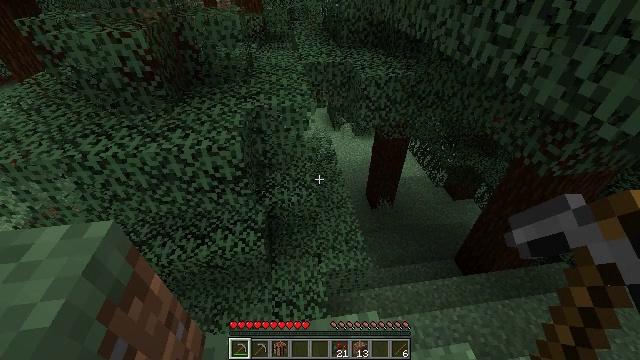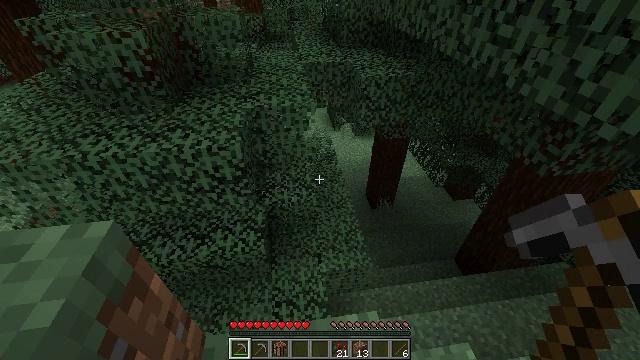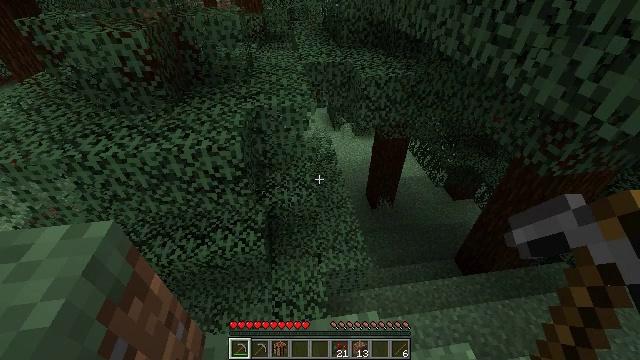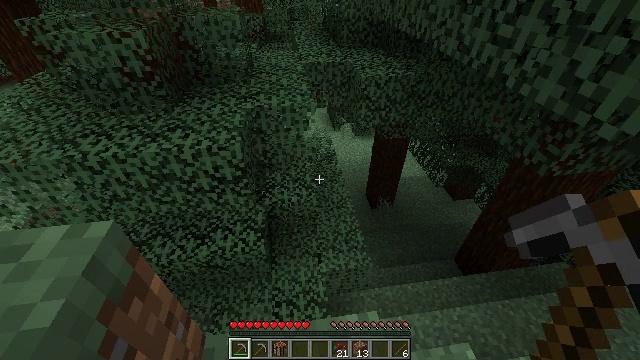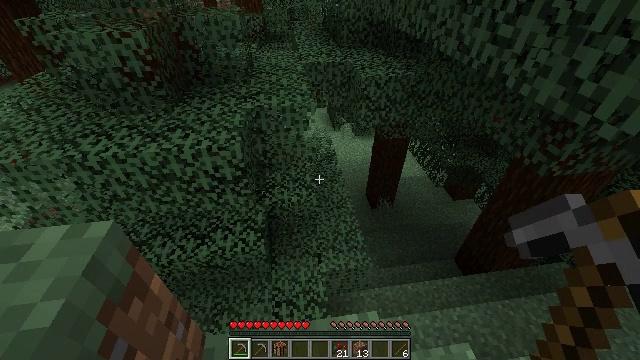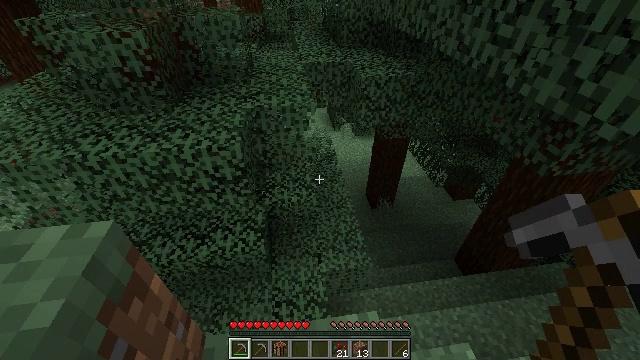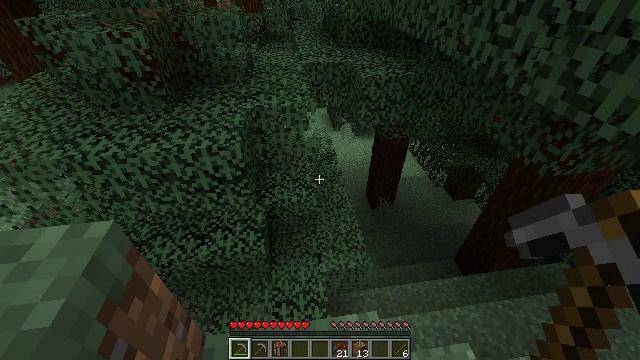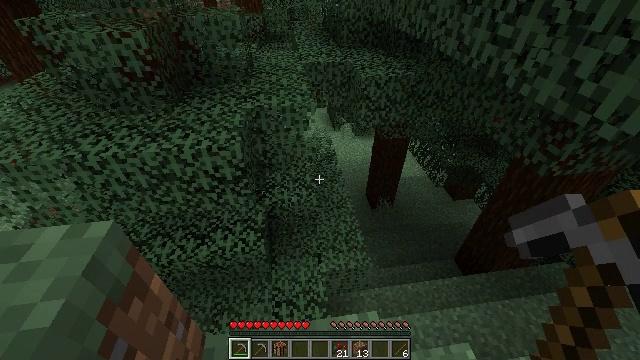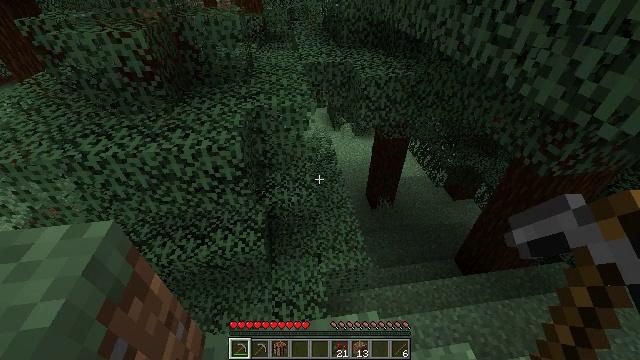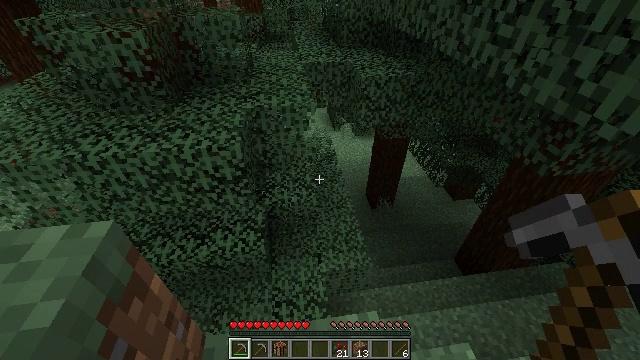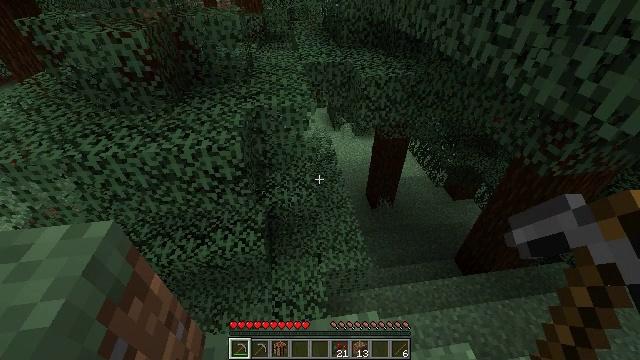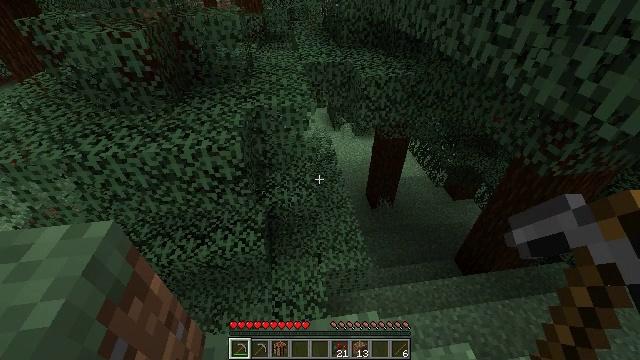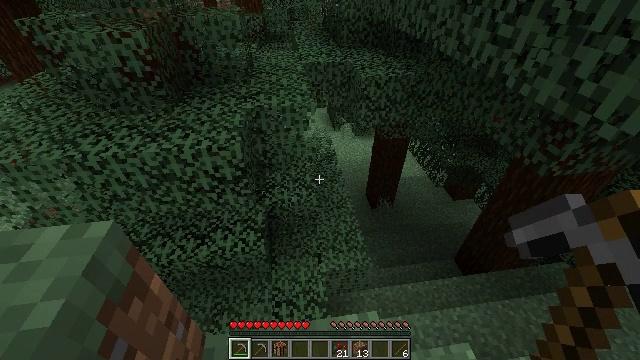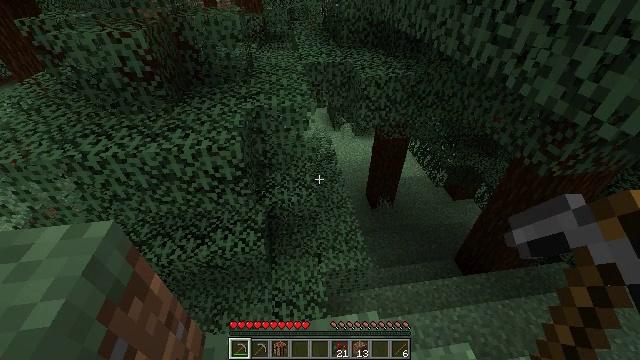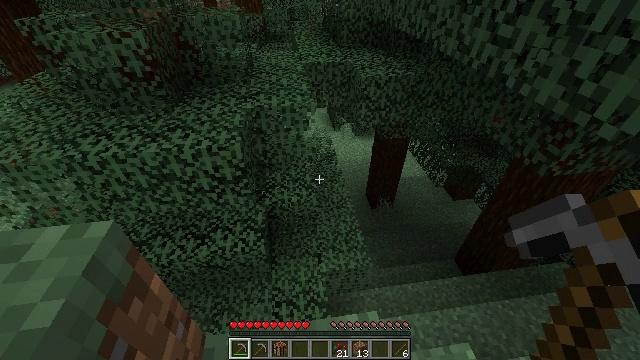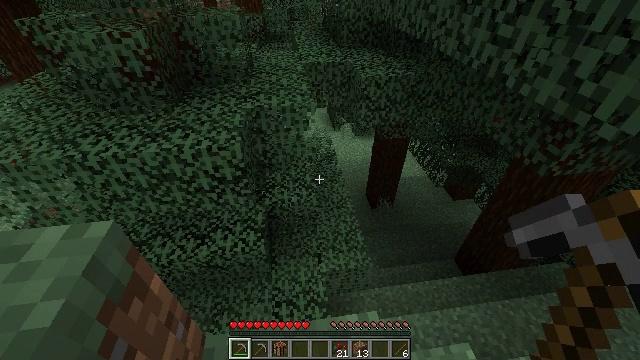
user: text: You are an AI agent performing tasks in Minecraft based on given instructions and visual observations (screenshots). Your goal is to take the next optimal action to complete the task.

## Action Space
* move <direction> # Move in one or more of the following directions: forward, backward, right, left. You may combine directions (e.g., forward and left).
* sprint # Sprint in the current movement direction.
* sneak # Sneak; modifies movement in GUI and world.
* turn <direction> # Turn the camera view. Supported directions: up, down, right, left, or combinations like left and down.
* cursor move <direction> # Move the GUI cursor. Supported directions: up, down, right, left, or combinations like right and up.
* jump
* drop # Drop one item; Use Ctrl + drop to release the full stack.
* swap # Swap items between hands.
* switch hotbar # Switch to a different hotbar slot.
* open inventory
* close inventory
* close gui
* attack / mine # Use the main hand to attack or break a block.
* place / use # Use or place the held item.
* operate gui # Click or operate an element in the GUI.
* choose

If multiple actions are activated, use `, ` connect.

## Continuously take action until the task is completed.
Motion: motion action
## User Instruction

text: Gather materials from the sweet berry bush.
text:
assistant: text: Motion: no_op
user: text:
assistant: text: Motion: no_op
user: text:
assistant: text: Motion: no_op
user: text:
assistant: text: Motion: no_op
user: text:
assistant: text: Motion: no_op
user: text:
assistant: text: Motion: no_op
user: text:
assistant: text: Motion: no_op
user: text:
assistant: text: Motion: no_op
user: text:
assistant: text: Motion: no_op
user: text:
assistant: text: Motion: no_op
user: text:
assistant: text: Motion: no_op
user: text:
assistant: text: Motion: no_op
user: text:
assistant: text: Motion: no_op
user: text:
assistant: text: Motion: no_op
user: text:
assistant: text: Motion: no_op
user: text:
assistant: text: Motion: no_op
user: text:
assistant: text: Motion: no_op
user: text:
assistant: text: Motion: no_op
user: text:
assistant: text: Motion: no_op
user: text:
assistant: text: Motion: no_op
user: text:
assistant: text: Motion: no_op
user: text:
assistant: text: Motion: no_op
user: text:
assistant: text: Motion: no_op
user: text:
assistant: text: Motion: no_op
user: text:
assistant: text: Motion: no_op
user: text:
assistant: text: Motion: no_op
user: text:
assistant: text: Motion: no_op
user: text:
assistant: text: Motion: no_op
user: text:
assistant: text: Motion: no_op
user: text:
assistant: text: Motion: no_op